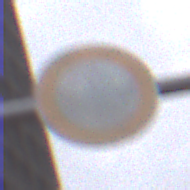
Verkehrszeichen: VerbotFahrzeugeAllerArt
Umgebung: Outdoor, Urban
Tageszeit: MorningAfternoon
Wetter: Overcast
Licht: Natural
Jahreszeit: NotSpecified
Kontrast: LowContrast